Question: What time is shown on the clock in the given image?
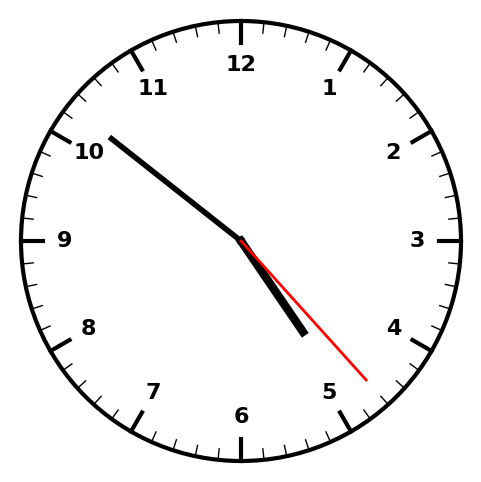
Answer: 04:51:23